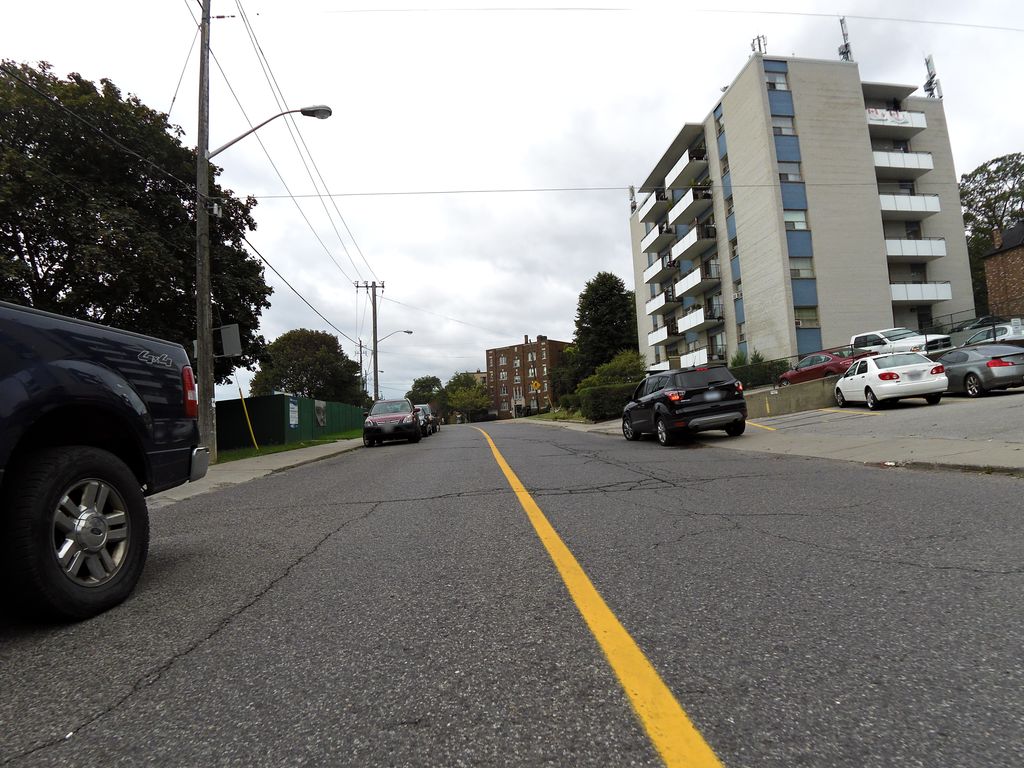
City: toronto